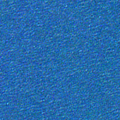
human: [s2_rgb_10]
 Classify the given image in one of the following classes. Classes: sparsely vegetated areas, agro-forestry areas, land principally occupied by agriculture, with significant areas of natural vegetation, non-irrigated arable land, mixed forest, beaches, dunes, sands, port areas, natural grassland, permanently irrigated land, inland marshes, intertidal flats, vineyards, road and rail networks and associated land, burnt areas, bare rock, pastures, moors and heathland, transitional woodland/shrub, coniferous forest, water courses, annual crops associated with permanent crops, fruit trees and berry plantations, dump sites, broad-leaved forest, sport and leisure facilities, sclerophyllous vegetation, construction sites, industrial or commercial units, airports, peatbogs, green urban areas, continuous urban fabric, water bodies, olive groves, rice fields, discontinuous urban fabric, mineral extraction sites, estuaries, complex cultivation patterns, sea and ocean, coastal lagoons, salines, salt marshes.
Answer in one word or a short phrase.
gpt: sea and ocean